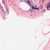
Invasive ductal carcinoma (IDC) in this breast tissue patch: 0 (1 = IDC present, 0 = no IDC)